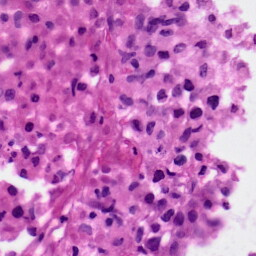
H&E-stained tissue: Skin